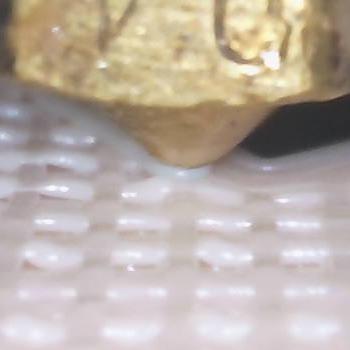
Flow rate: 300%